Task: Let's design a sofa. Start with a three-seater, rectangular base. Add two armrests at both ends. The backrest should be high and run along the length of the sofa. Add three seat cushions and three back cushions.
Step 325:
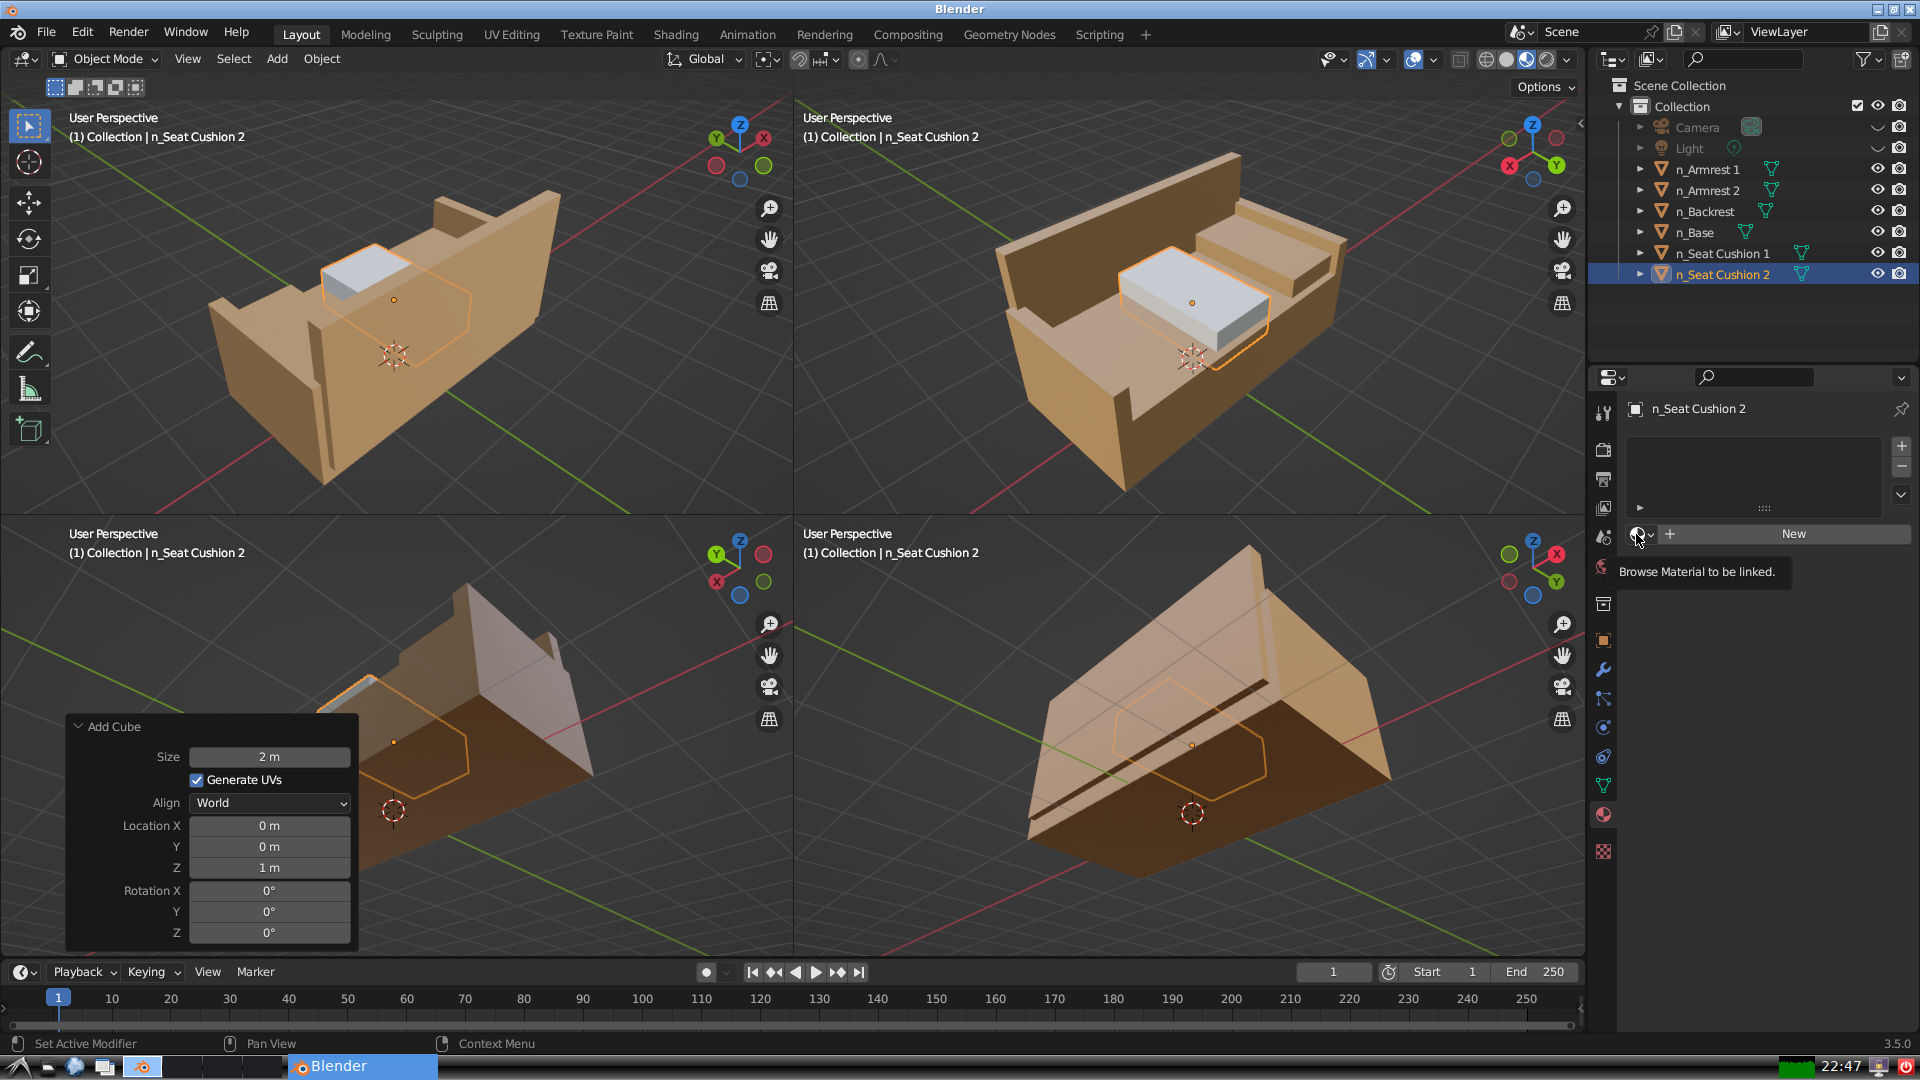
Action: click: no